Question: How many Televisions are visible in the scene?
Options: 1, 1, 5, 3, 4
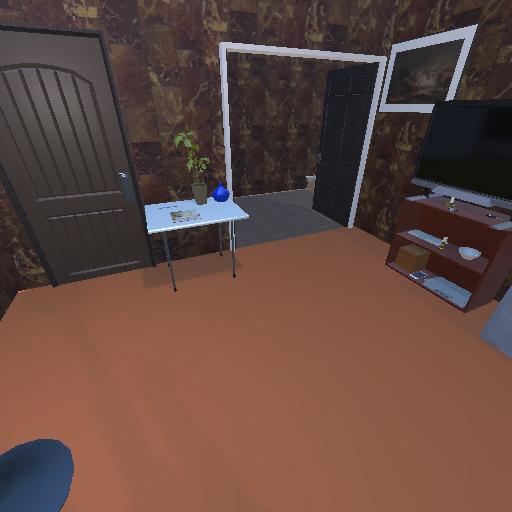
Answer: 1